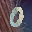
Label: 0